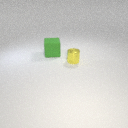
large green rubber cube behind small yellow metal cylinder